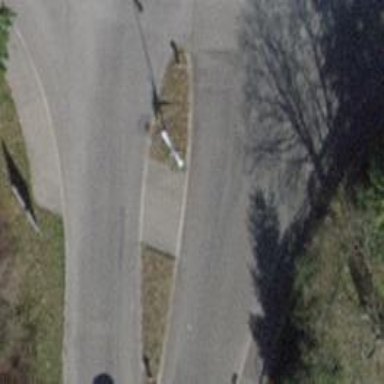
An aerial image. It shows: Asphalt footway with unmarked crossing and crossing island.